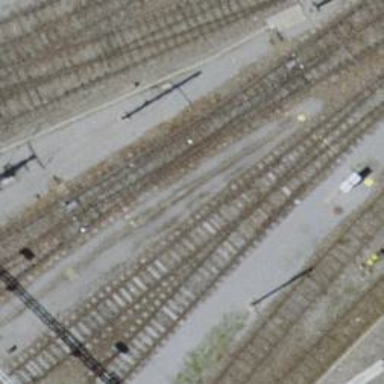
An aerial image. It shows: Railway switch.